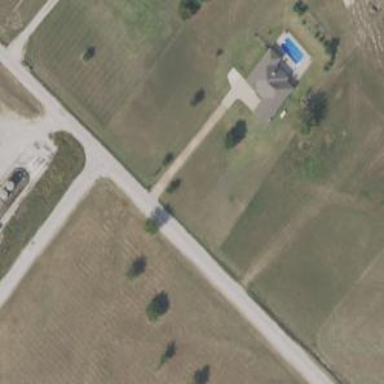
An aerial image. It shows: Driveway.